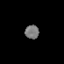
Tissue: prostate
Cell type: T cells
Senescence score: 0.3475
Nuclear area (px): 184
Mean DAPI intensity: 123.37